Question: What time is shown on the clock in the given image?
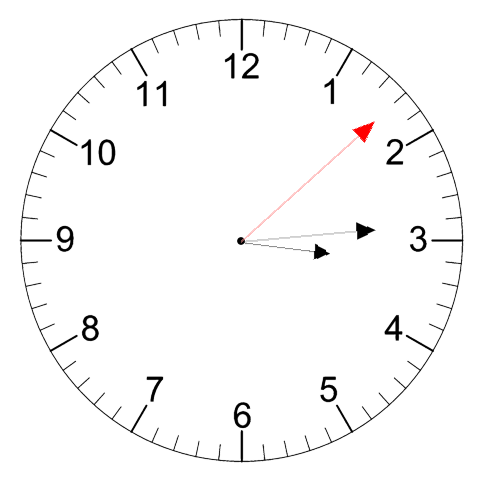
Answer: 03:14:08